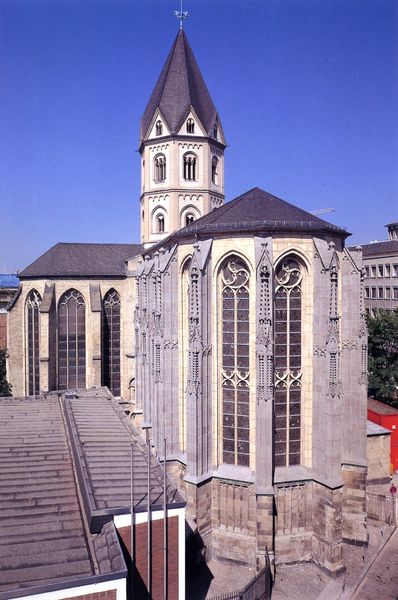
Titel: St. Andreas in Köln
Standort: Köln (EU - D - NRW)
Schlagwörter: blau, himmel, stadt, fenster, glas, grau, pfeiler, dach, alt, wand, architektur, barock, stein, kirche, decke, gotik, turm, schiff, bogen, pilaster, treppe, hoch, foto, fotografie, kirchenturm, dom, gross, kathedrale, photo, dienste, gotisch, blauer himmel, apsis, romanik, chor, zentrum, bau, masswerk, winkel, rundgang, vierung, querschiff, spitzdach, strebepfeiler, dreipass, innenstadt, kreutz, restauriert, gebaeude, pfeilfer